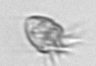
Label: Ciliophora